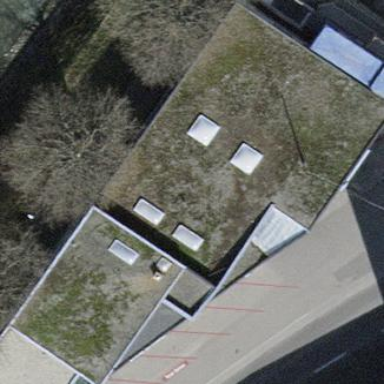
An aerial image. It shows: Building housing car repair shop.